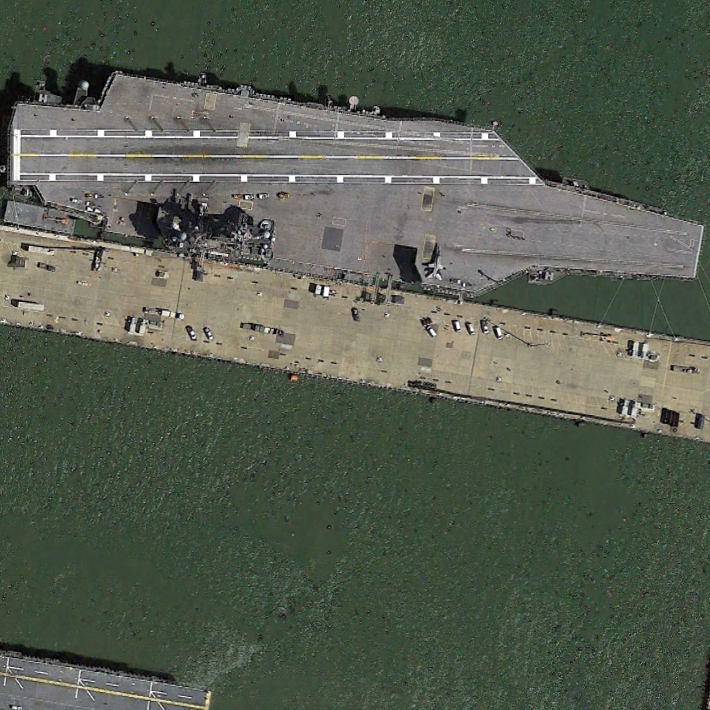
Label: Nimitz-class_aircraft_carrier